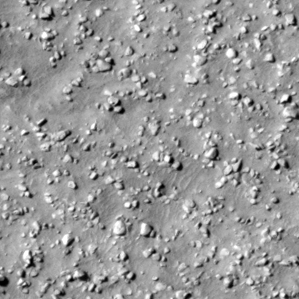
Label: non_frost